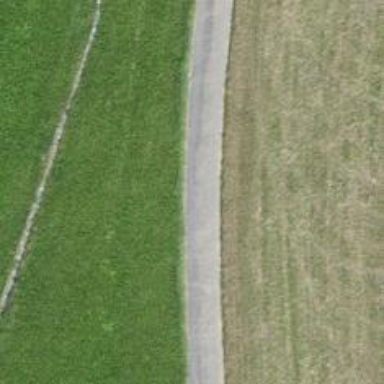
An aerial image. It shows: Well-maintained track road of grade 1.